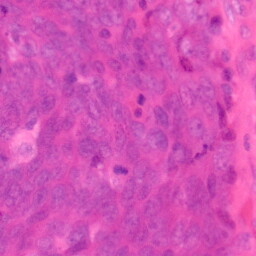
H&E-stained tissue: Colon